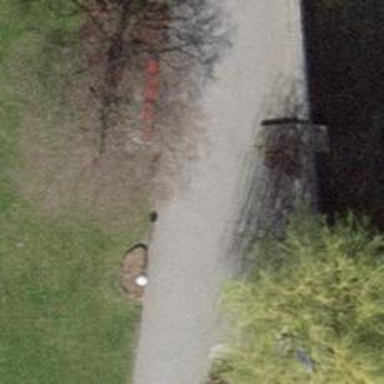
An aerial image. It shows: Bench.